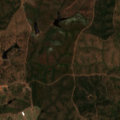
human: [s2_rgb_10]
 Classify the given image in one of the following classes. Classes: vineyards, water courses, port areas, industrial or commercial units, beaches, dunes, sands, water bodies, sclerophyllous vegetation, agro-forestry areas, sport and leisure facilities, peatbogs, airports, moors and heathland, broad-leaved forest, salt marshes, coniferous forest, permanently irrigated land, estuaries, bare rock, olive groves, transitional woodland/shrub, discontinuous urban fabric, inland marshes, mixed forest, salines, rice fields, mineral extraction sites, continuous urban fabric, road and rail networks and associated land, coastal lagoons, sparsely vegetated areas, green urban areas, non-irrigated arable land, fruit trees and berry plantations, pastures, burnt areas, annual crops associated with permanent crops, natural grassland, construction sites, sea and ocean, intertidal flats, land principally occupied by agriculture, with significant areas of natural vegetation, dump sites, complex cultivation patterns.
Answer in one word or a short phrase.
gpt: continuous urban fabric